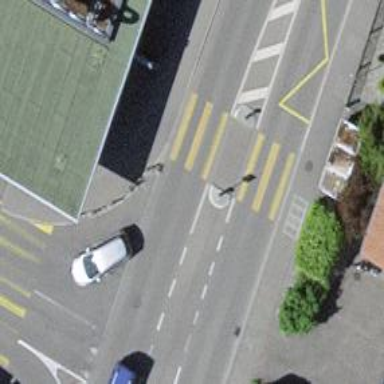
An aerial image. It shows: Uncontrolled zebra crossing with island. The crossing is marked with zebra stripes.